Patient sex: M
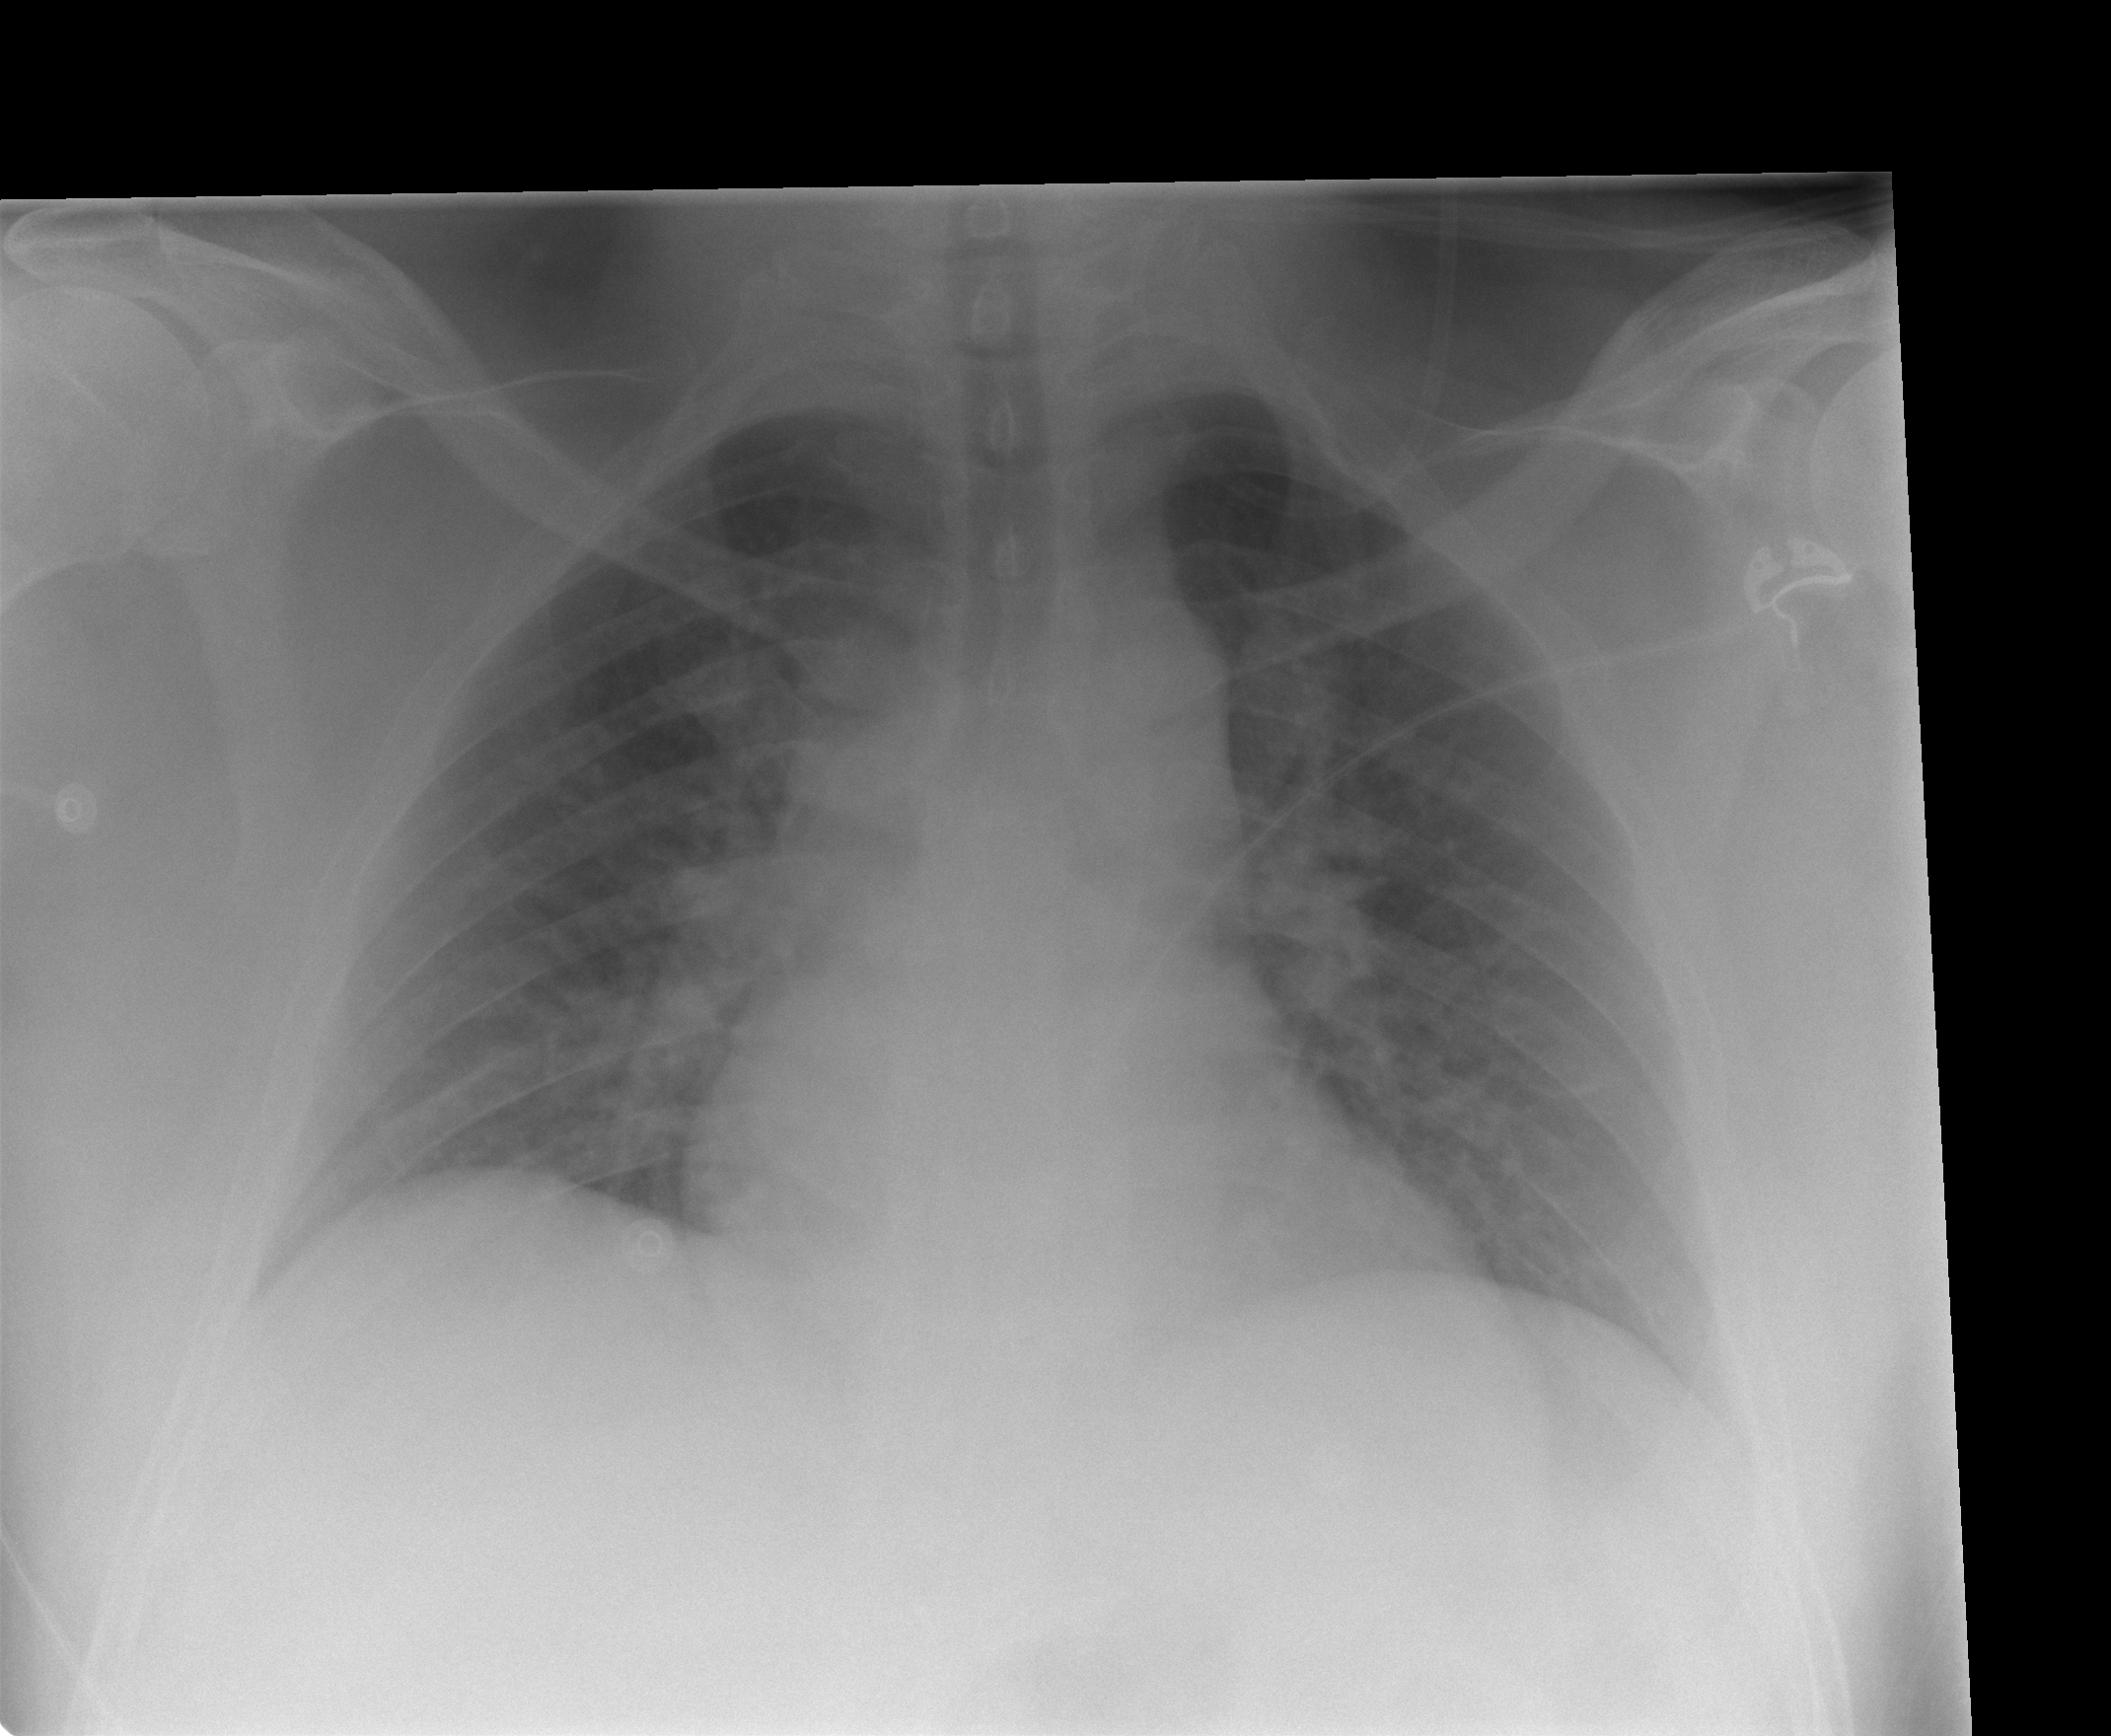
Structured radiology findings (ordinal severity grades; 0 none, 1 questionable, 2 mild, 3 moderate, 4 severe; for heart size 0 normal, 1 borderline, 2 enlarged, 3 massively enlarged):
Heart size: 1
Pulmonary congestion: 2
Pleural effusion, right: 0
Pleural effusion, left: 0
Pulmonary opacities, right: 1
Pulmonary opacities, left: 1
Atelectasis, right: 0
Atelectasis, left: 0